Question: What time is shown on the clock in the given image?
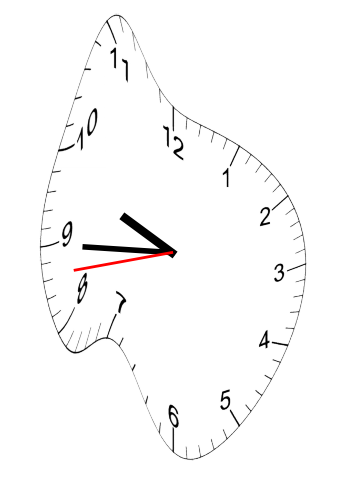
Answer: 09:44:43